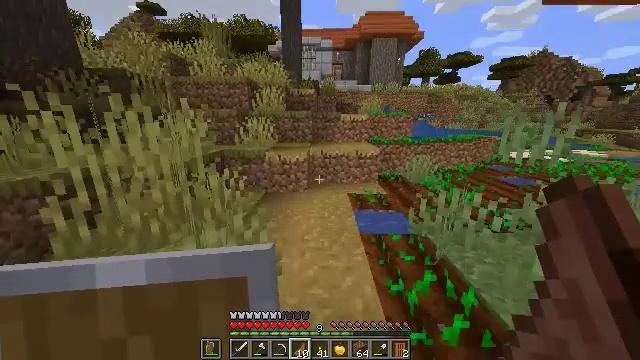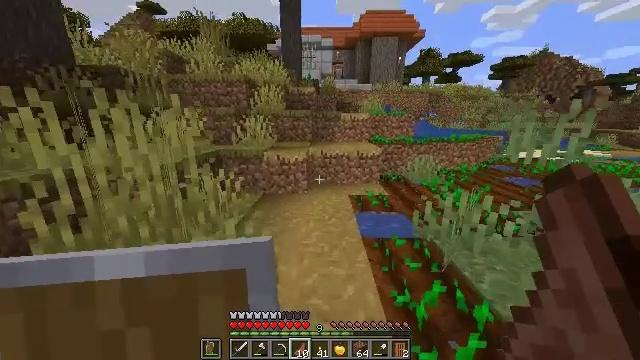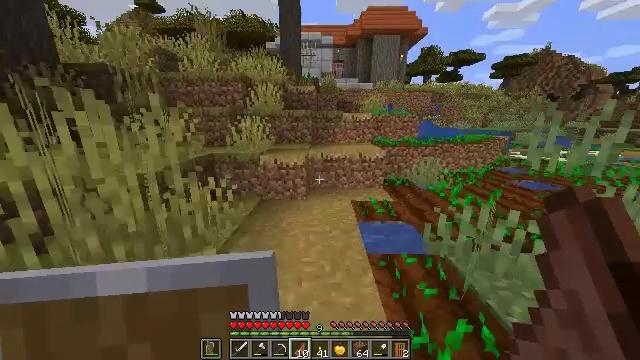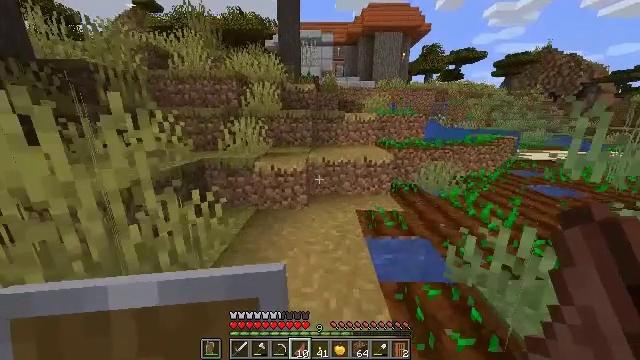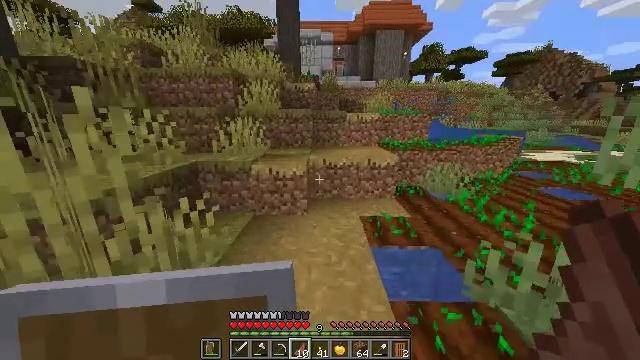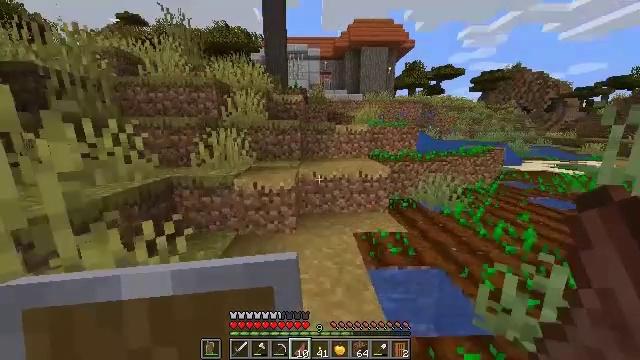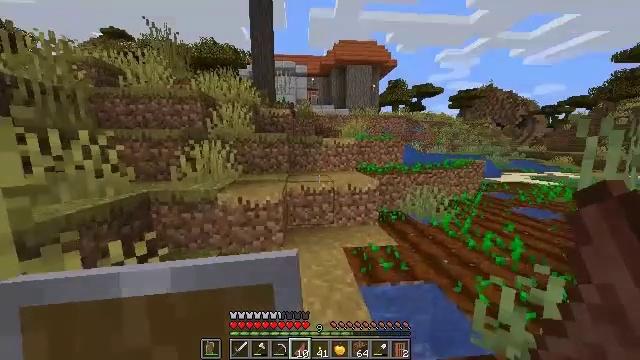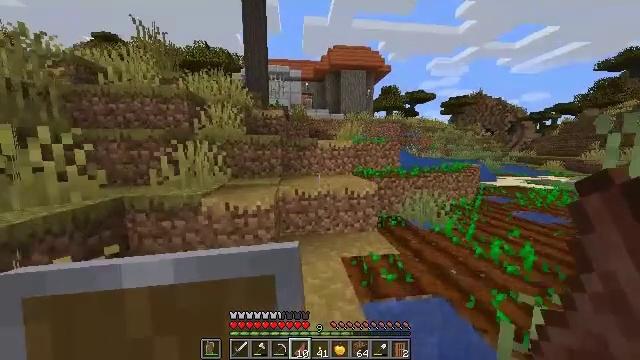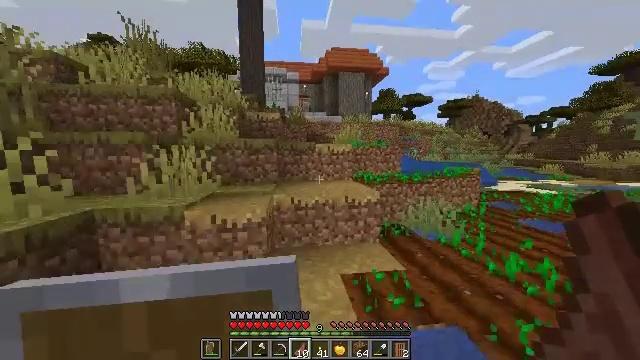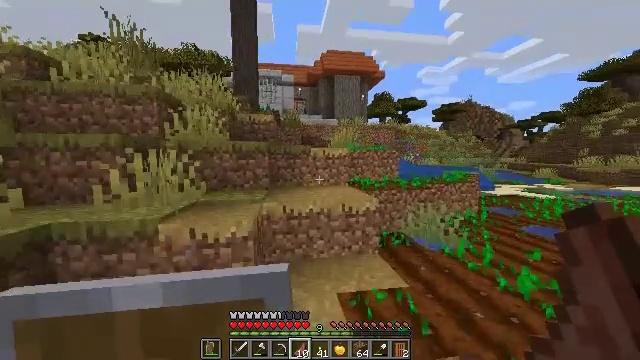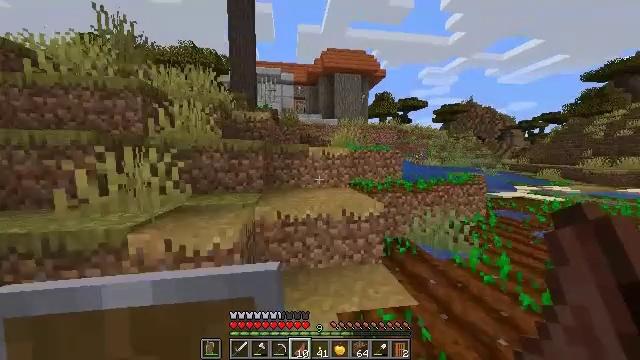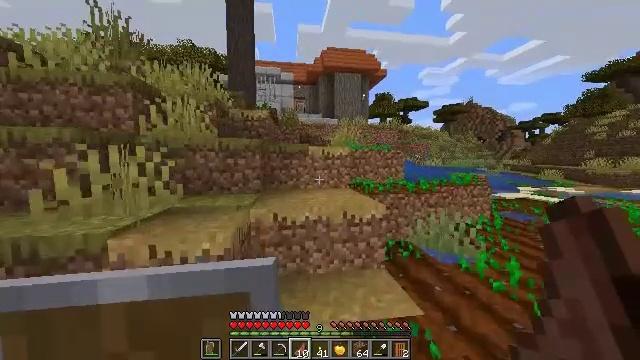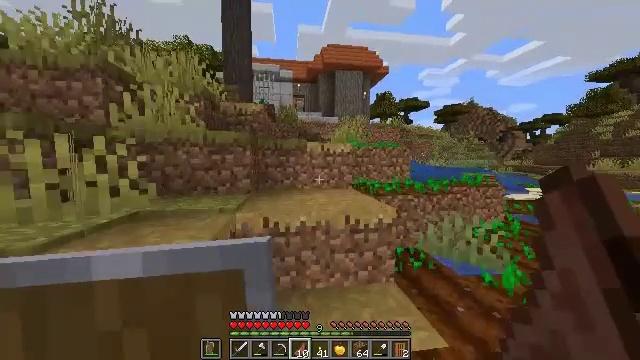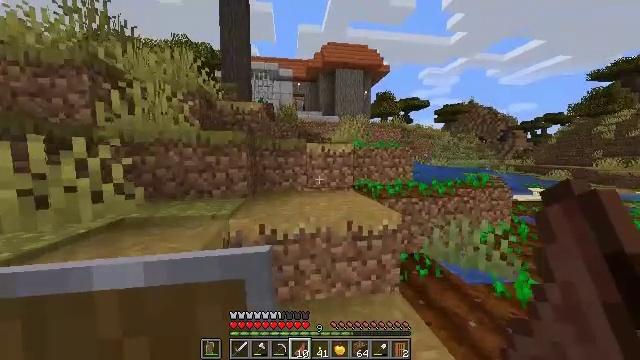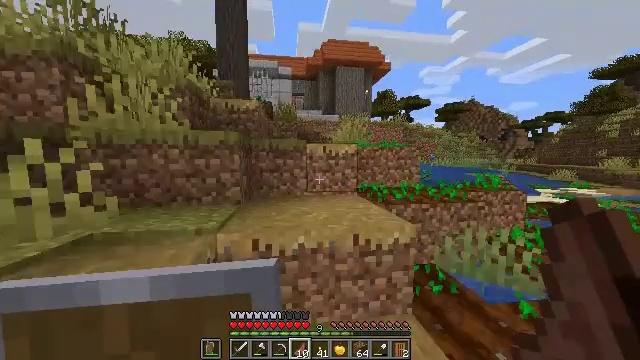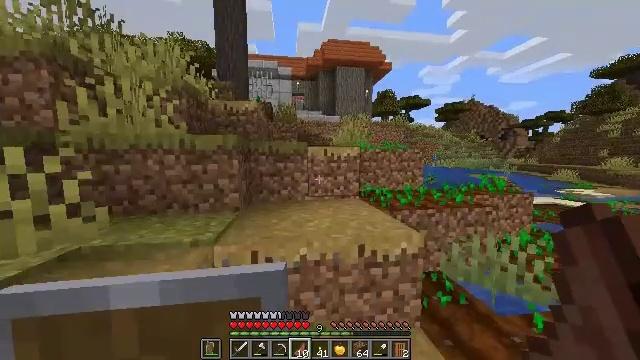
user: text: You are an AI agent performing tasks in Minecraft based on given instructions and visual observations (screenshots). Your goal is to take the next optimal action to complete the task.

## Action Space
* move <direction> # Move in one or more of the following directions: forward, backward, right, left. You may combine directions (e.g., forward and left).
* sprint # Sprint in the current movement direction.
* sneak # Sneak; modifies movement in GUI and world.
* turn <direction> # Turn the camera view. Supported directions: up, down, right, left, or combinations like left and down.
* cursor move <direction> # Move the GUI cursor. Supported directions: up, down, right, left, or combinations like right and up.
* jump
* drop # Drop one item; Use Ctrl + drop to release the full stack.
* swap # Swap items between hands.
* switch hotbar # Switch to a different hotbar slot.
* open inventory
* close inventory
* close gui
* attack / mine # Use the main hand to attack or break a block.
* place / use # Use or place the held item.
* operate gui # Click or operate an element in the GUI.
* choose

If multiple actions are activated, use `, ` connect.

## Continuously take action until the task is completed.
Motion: motion action
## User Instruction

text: Gather smooth stone from the ground.
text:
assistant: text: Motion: move forward
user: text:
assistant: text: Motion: move forward
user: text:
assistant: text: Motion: move forward
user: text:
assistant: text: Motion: move forward
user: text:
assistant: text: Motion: move forward, turn right and up
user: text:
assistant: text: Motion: move forward, turn right and up
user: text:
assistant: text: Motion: move forward, turn right and up
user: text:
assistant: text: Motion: move forward
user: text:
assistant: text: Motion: move forward, turn right
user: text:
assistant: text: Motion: move forward
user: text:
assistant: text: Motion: move forward
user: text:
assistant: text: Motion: move forward
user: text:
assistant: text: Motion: move forward
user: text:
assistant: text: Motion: move forward
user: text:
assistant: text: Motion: move forward, jump
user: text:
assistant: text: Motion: move forward, jump
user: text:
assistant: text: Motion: move forward, jump
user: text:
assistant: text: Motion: move forward, jump
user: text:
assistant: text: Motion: move forward, jump
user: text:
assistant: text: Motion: move forward, turn left, jump
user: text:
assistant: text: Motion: move forward, turn left, jump
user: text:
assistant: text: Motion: move forward, jump
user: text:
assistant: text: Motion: move forward, jump
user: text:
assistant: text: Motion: move forward, jump
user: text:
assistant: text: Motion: move forward, jump
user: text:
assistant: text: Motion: move forward, jump
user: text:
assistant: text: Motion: move forward, jump
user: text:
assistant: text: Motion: move forward, jump
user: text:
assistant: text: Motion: move forward
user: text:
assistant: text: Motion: move forward